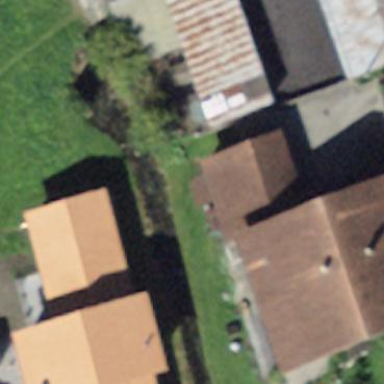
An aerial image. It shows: View of roof of building.